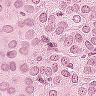
Metastatic tissue present: yes